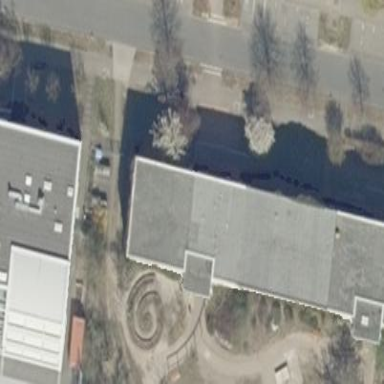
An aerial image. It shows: Building.